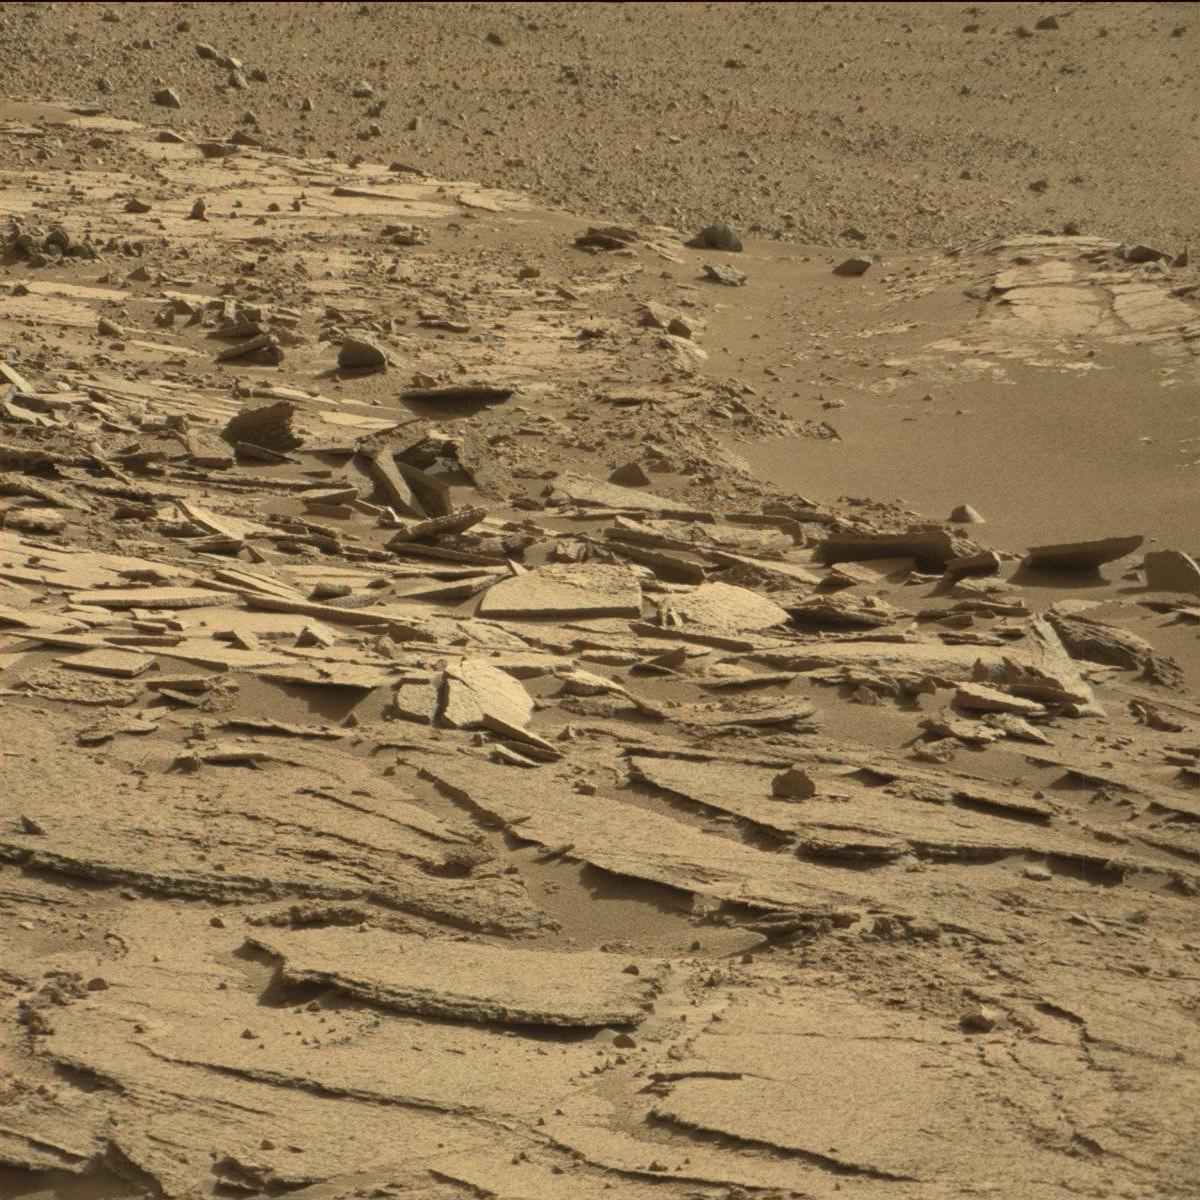
Terrain classes present: Bedrock, Sand / Soil